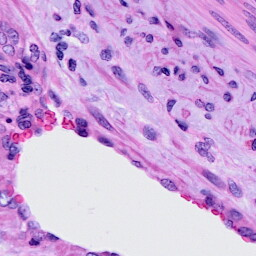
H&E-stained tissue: Cervix